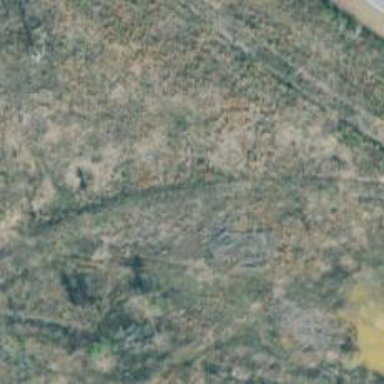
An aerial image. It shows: Abandoned railway.